Aerial crown-view tile of a tropical tree (Barro Colorado Island, Panama), acquired 20250124:
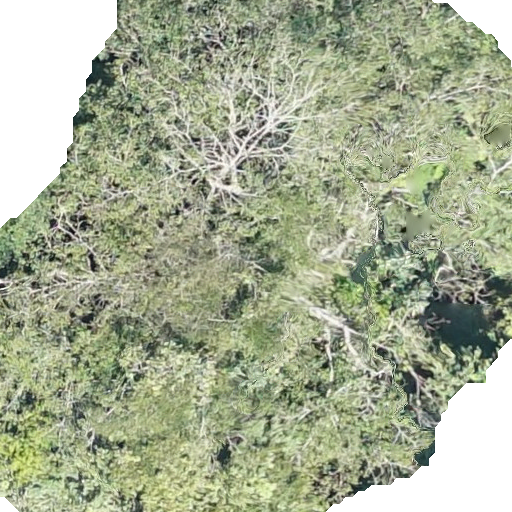
Species: Hura crepitans
GBIF accepted scientific name: Hura crepitans
Crown area: 427.248 m²